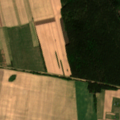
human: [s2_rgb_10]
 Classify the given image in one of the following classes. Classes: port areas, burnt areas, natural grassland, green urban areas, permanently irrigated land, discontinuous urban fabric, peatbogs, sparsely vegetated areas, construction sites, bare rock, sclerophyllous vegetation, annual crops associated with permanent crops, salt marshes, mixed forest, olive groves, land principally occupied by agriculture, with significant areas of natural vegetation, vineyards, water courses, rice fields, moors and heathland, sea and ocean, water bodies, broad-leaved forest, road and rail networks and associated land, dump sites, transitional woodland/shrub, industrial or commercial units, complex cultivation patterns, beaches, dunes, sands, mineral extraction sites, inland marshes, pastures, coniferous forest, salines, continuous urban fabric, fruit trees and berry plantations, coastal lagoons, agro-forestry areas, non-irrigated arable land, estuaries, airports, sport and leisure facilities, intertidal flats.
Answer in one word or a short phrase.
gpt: non-irrigated arable land, broad-leaved forest, coniferous forest